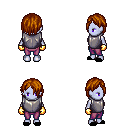
a pixel art fantasy rpg character, female body template, dark elf, purple skin, steel chest armor, magenta pants, brunette bangs hairstyle, gold gloves, black slippers, four views (front, back, left, right), 2x2 character sprite sheet, small pixel art, hard edges, no anti-aliasing